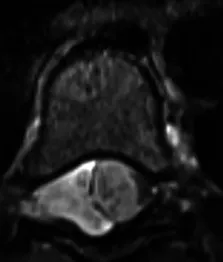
Axial MRI shows avid enhancement attachment with dural attachment, measuring 1.4 cm x 1.5 cm x 3 cm in maximum AP, TS, and CC dimensions, respectively. The spinal cord is displaced to the left.
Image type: radiology (mri)